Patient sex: M
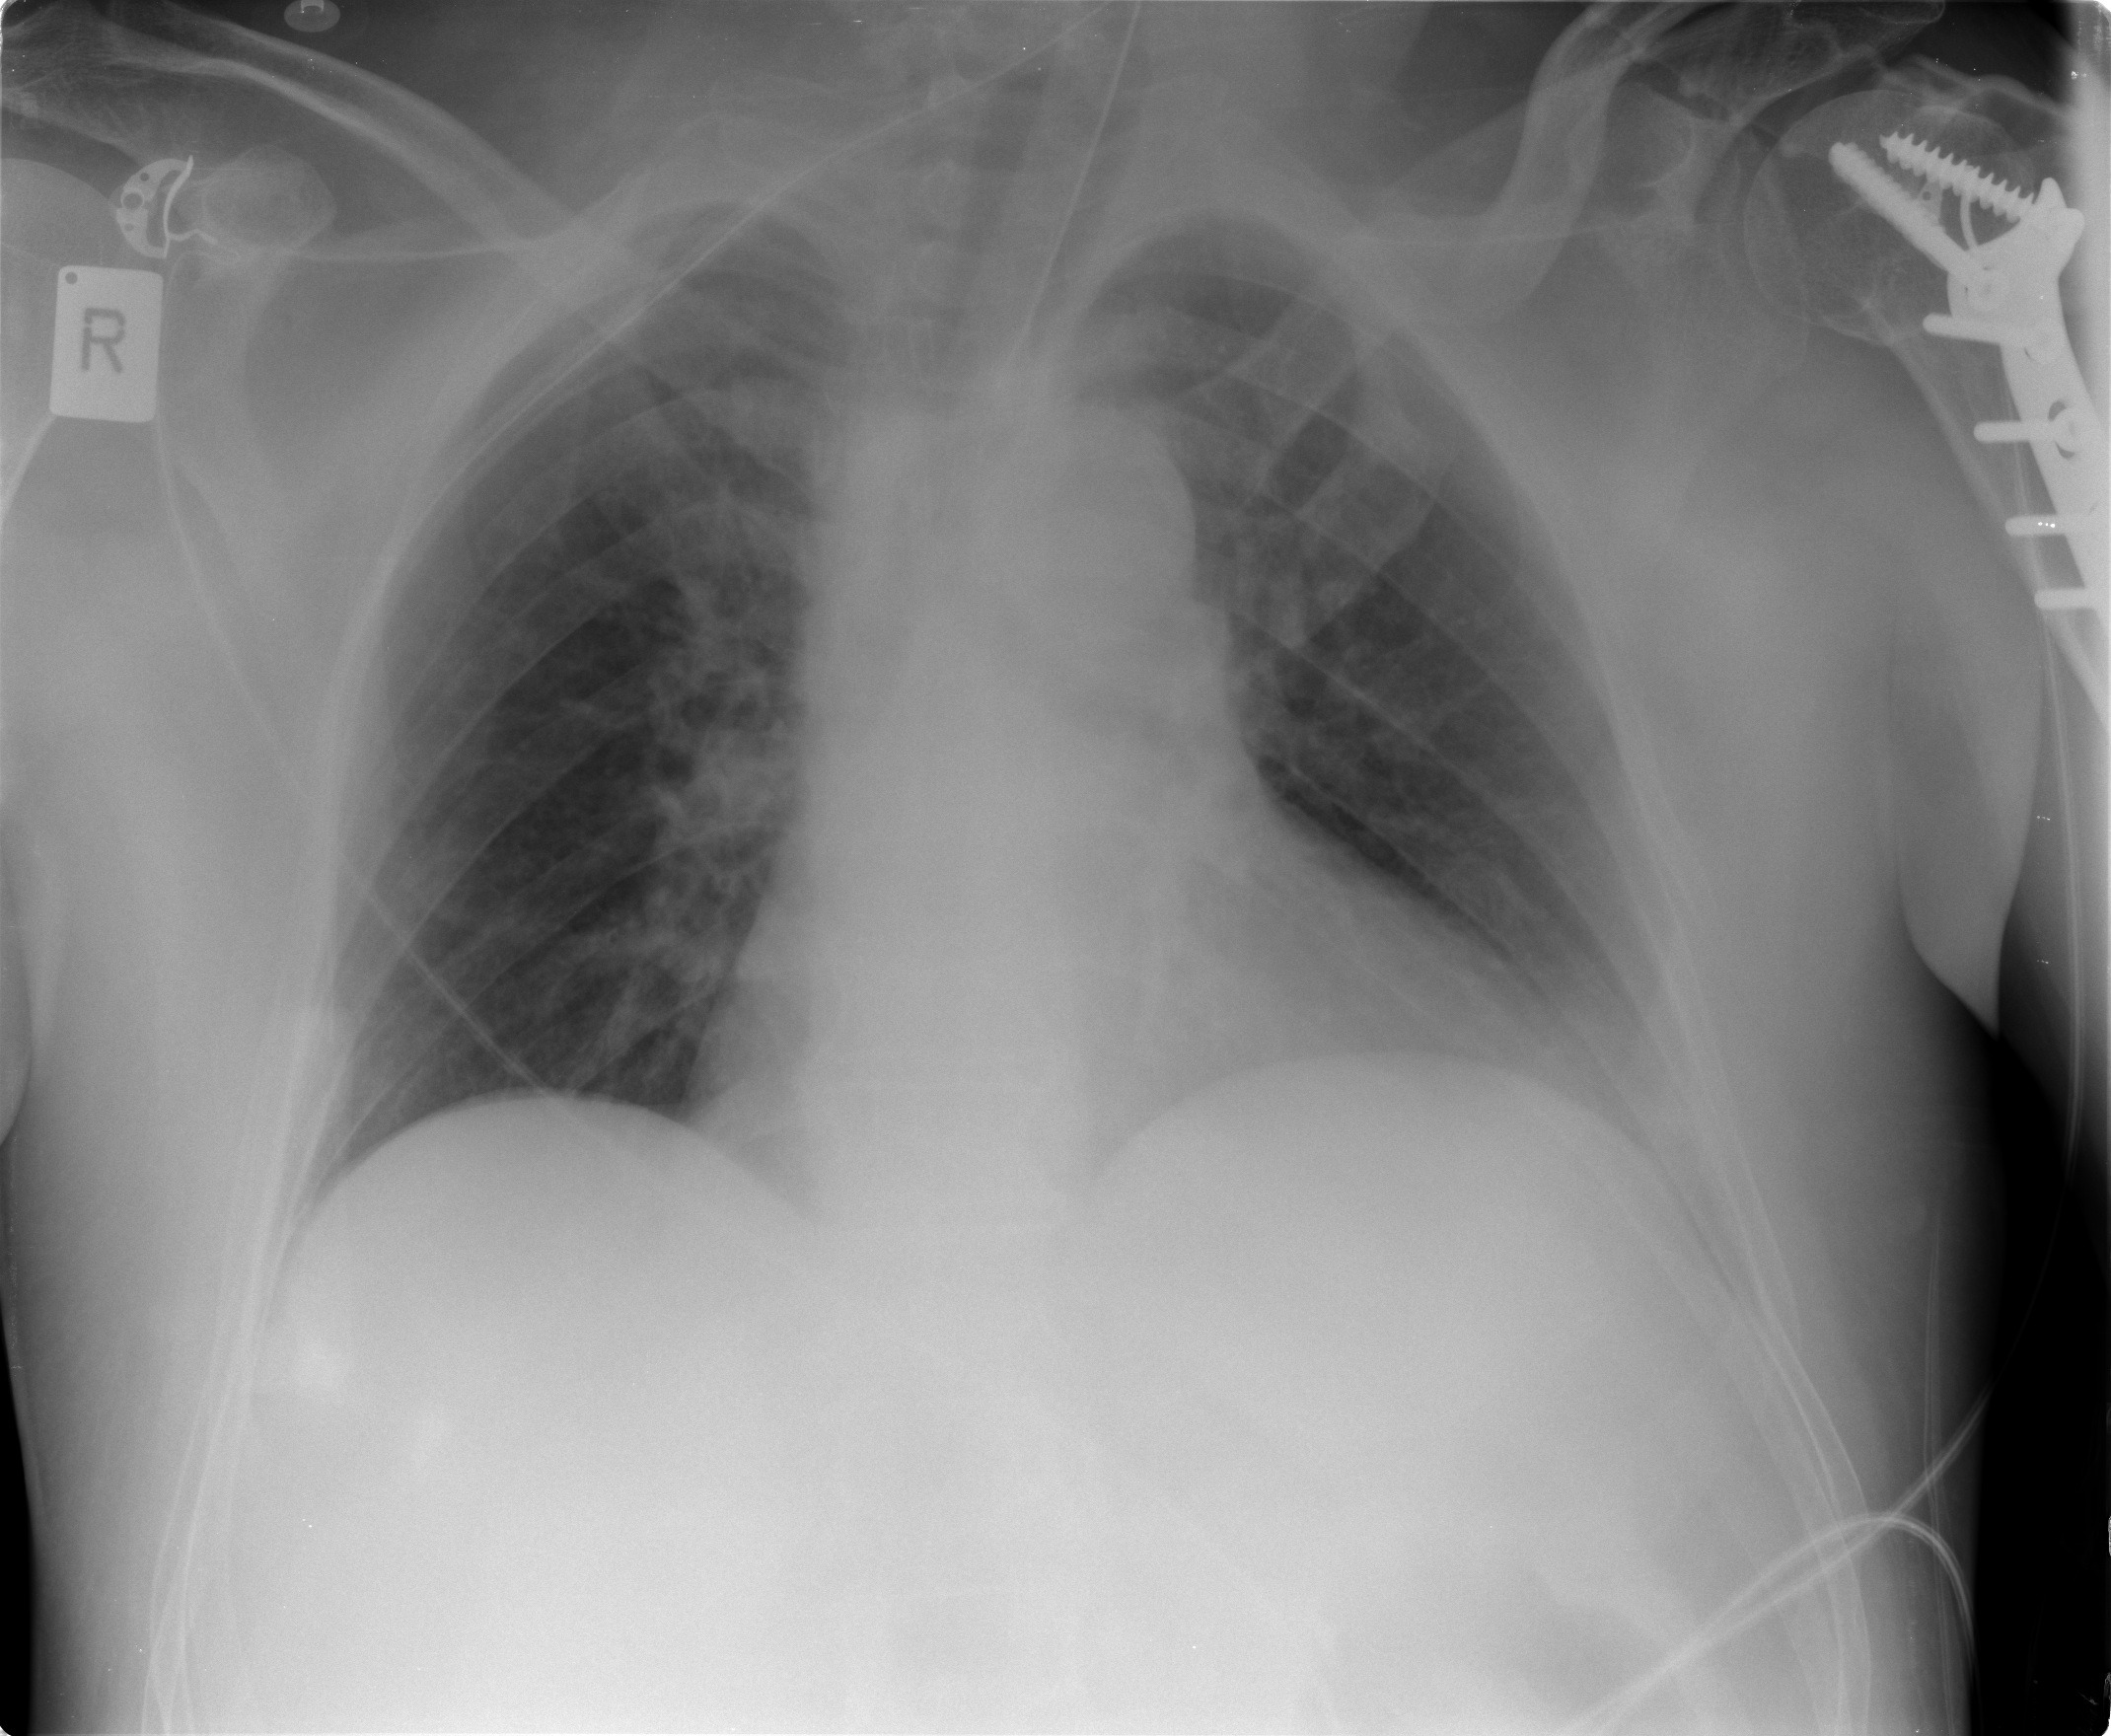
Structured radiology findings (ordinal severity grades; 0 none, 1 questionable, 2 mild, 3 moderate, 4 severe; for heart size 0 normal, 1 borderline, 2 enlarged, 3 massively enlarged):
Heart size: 2
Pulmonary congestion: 2
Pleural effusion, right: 0
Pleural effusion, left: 2
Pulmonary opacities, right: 0
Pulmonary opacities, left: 0
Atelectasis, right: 0
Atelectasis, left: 2